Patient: sex M, age 48
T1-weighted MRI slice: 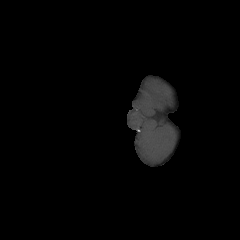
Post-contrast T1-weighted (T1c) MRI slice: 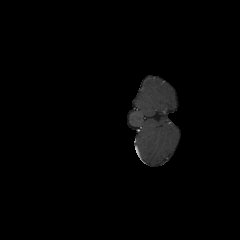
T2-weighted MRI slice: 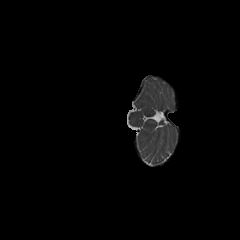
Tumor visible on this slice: no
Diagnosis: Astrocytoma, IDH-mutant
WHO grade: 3